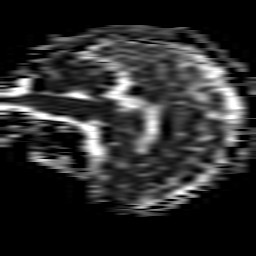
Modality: ADC
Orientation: sagittal
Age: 19
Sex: female
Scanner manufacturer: philips
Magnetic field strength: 1.5 T
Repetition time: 4.79 s
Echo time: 0.07764 s